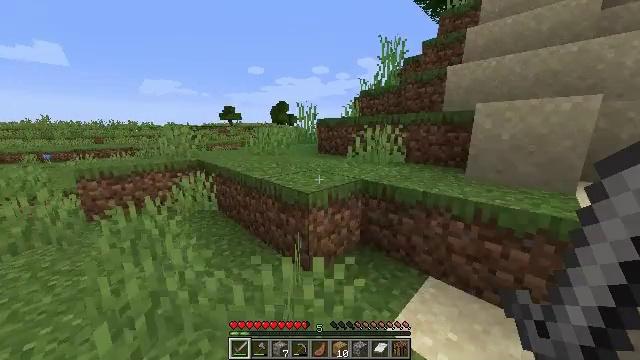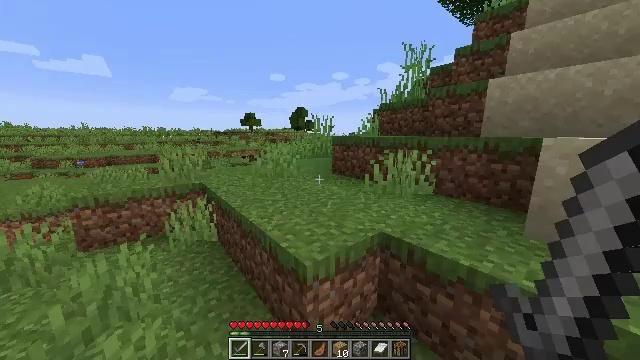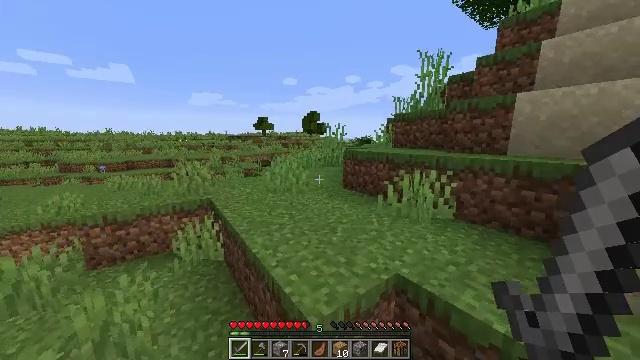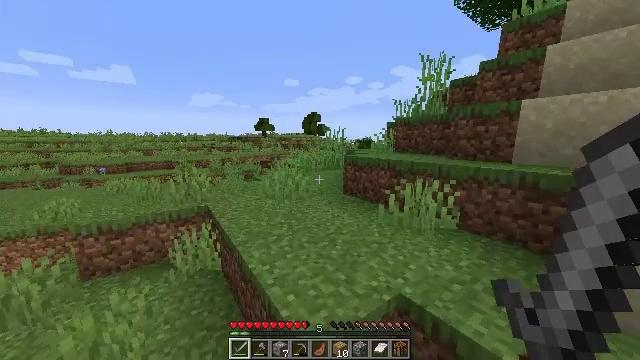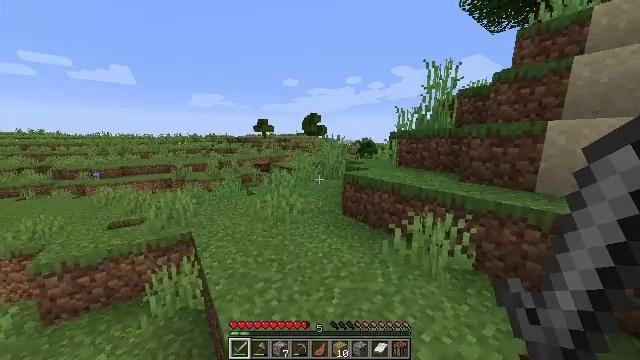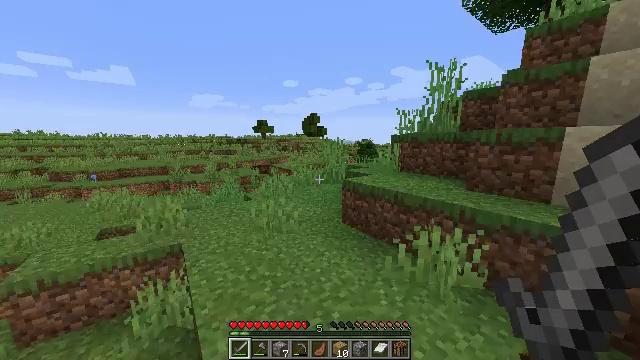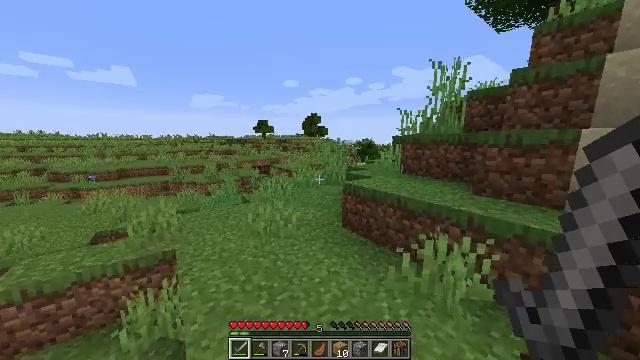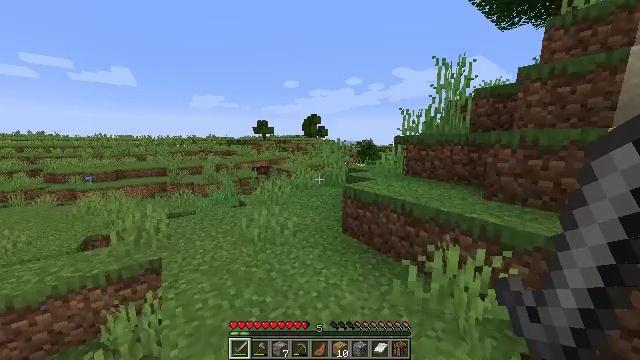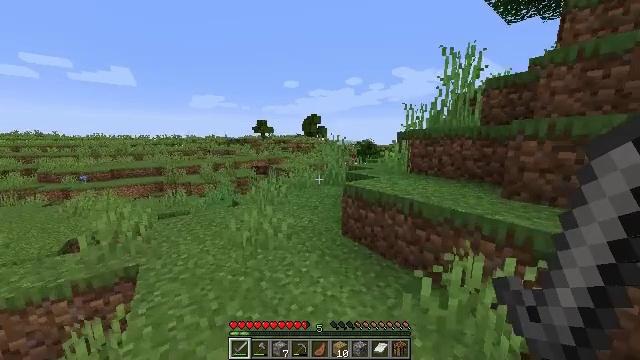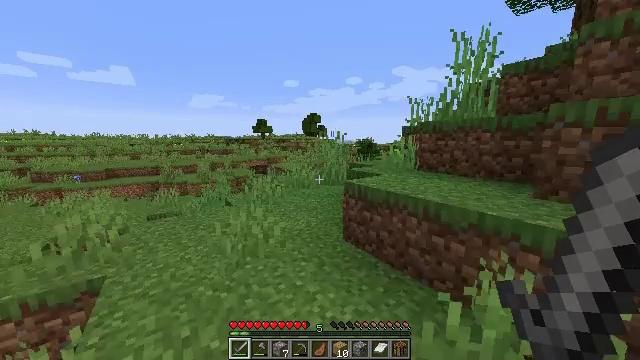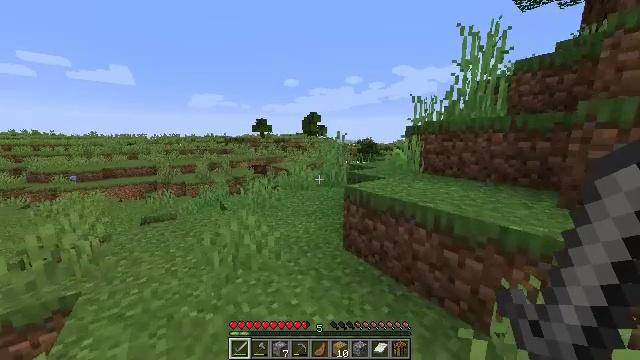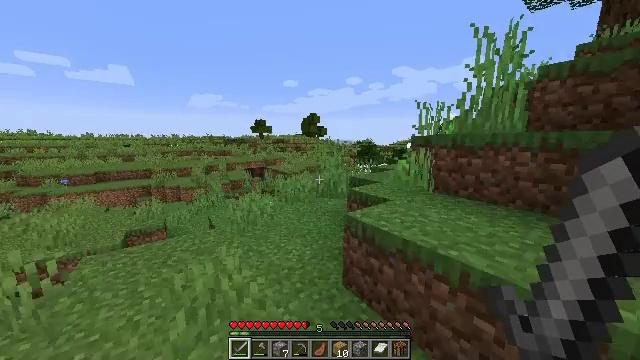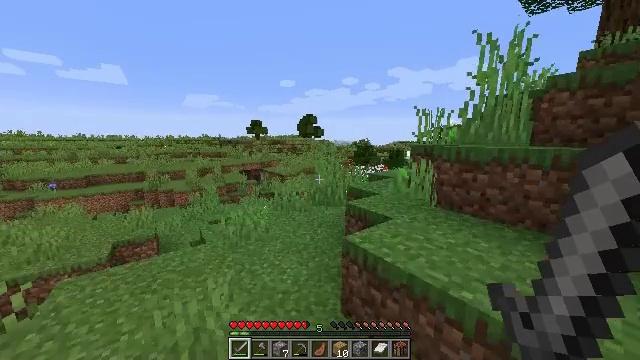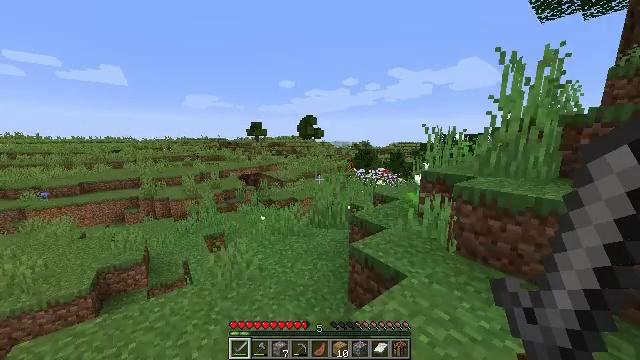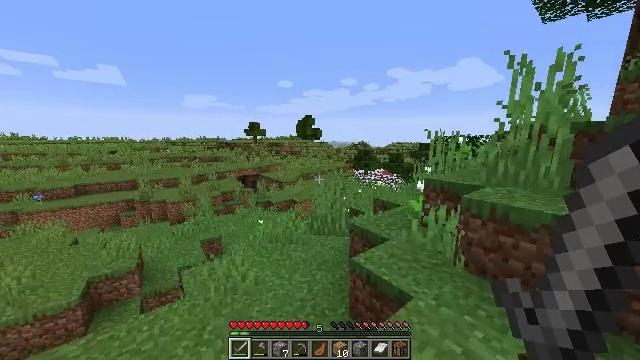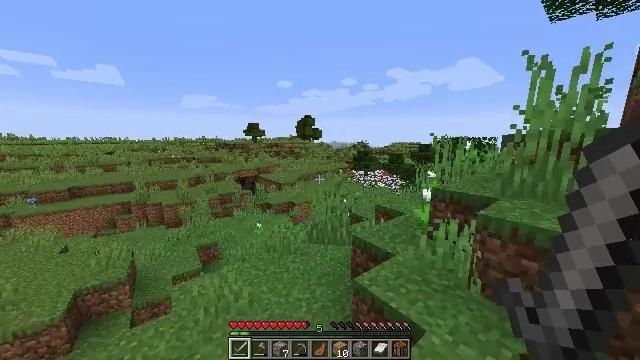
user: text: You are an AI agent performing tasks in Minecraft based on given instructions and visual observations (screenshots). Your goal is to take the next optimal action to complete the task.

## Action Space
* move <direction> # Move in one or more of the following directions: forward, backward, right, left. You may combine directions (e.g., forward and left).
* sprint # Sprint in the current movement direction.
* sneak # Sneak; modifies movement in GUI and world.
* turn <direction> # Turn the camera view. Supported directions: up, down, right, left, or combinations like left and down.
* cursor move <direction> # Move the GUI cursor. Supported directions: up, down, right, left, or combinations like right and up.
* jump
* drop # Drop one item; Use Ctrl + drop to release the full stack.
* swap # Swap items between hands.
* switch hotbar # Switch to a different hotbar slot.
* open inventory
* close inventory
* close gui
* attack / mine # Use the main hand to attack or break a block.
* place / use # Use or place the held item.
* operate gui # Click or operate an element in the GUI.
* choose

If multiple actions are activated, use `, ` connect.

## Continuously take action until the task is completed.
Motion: motion action
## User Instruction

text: Gather sugar cane for crafting.
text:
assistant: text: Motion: move forward, sprint, turn left and up, jump
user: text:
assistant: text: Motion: move forward, sprint, turn left, jump
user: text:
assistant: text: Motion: move forward, sprint, jump
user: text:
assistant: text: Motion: move forward, sprint, jump
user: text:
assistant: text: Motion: move forward, sprint, jump
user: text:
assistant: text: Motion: move forward, sprint, jump
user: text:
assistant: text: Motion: move forward, sprint, jump
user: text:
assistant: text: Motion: move forward, sprint, jump
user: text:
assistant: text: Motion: move forward, sprint, jump
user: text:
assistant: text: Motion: move forward, sprint, jump
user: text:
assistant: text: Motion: move forward, sprint, jump
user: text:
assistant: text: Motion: move forward, sprint, jump
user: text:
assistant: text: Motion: move forward, sprint, jump
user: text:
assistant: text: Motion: move forward, sprint, jump
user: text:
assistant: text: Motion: move forward, sprint, jump
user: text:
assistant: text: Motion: move forward, sprint, jump
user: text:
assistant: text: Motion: move forward, sprint, jump
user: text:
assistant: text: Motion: move forward, sprint, jump
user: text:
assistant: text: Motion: move forward, sprint, jump
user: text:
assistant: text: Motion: move forward, sprint, jump
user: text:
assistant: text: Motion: move forward, sprint, jump
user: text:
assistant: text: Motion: move forward, sprint
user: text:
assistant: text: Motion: move forward, sprint, turn right
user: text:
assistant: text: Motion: move forward, sprint, turn right
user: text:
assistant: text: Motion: move forward, sprint, turn right
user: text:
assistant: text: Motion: move forward, sprint, turn right
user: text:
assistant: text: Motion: move forward, sprint, turn right
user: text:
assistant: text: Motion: move forward, sprint, turn right
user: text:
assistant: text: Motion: move forward, sprint, turn right
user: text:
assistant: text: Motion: move forward, sprint, turn right